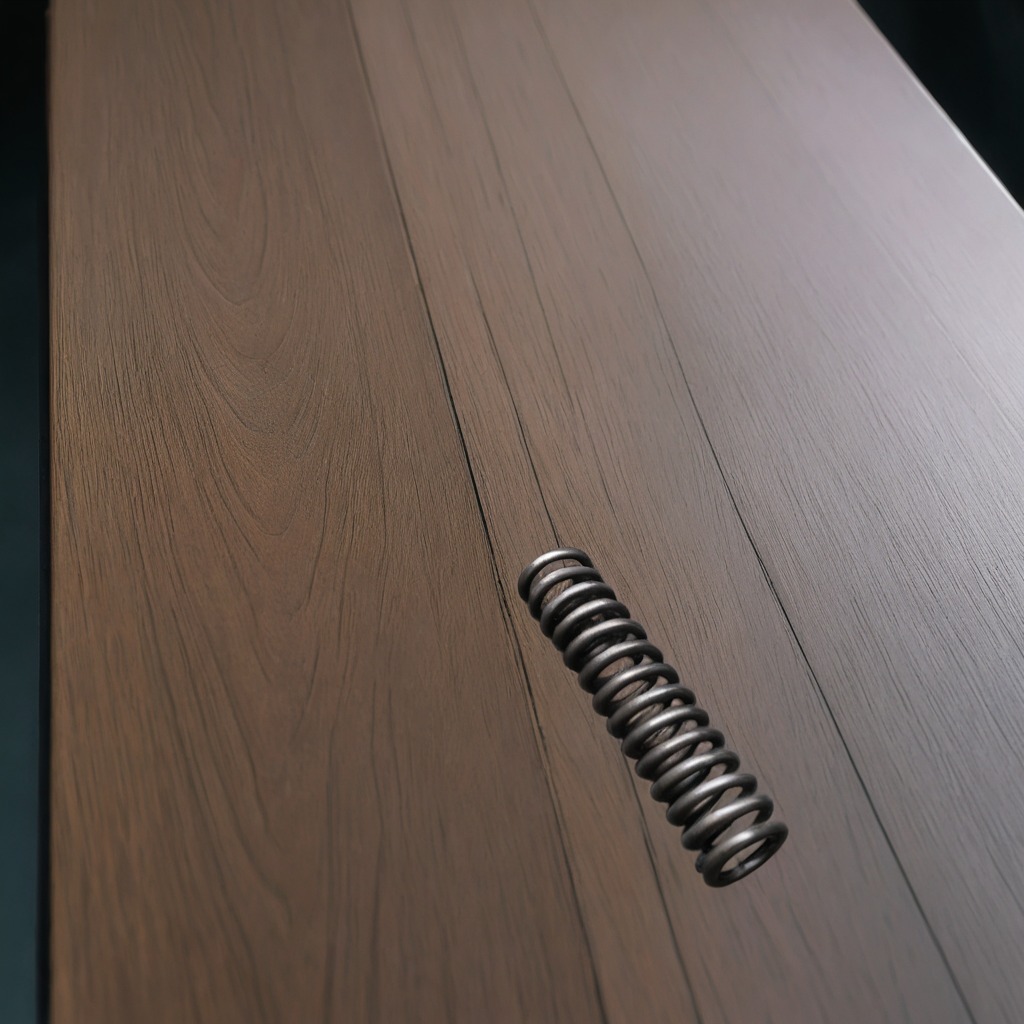
A coiled metal spring lies on the table.